Interaction volume radius: 10 \u00c5
Interaction volume height: 20 \u00c5
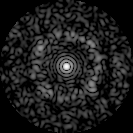
Disorder parameter: 0.7605